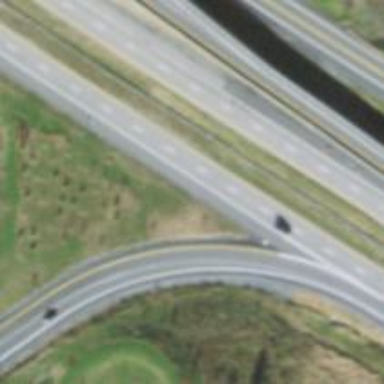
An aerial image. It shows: Asphalt motorway.